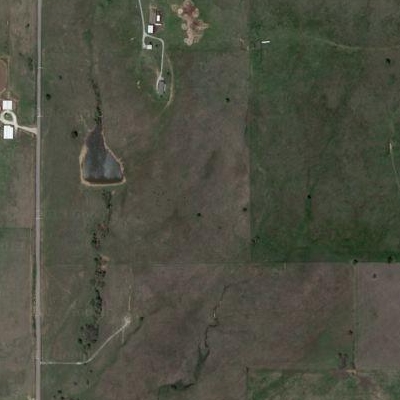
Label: aGrass